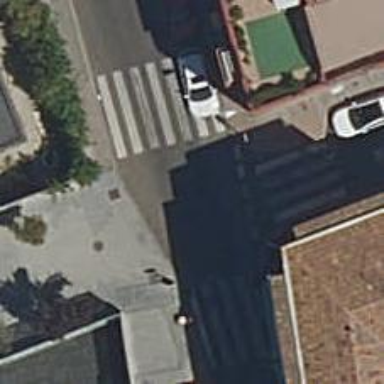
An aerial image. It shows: Pedestrian road.